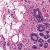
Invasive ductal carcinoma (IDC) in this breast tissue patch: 0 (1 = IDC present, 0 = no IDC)